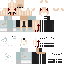
A female skeleton skin with pale skin, wearing brown helmet dressed in a red robe top and brown jeans, featuring a closed mouth.